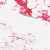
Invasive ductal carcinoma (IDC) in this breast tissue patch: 0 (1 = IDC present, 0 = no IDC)